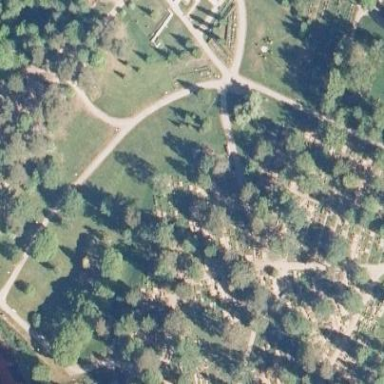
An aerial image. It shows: Cemetery.